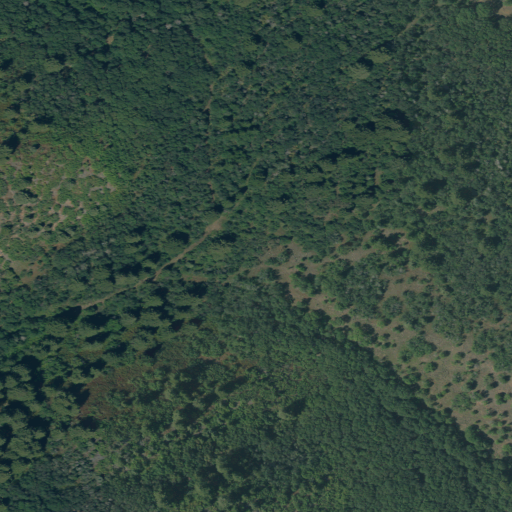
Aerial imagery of valley in Utah named Snow Canyon containing deciduous forest and shrub